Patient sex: M
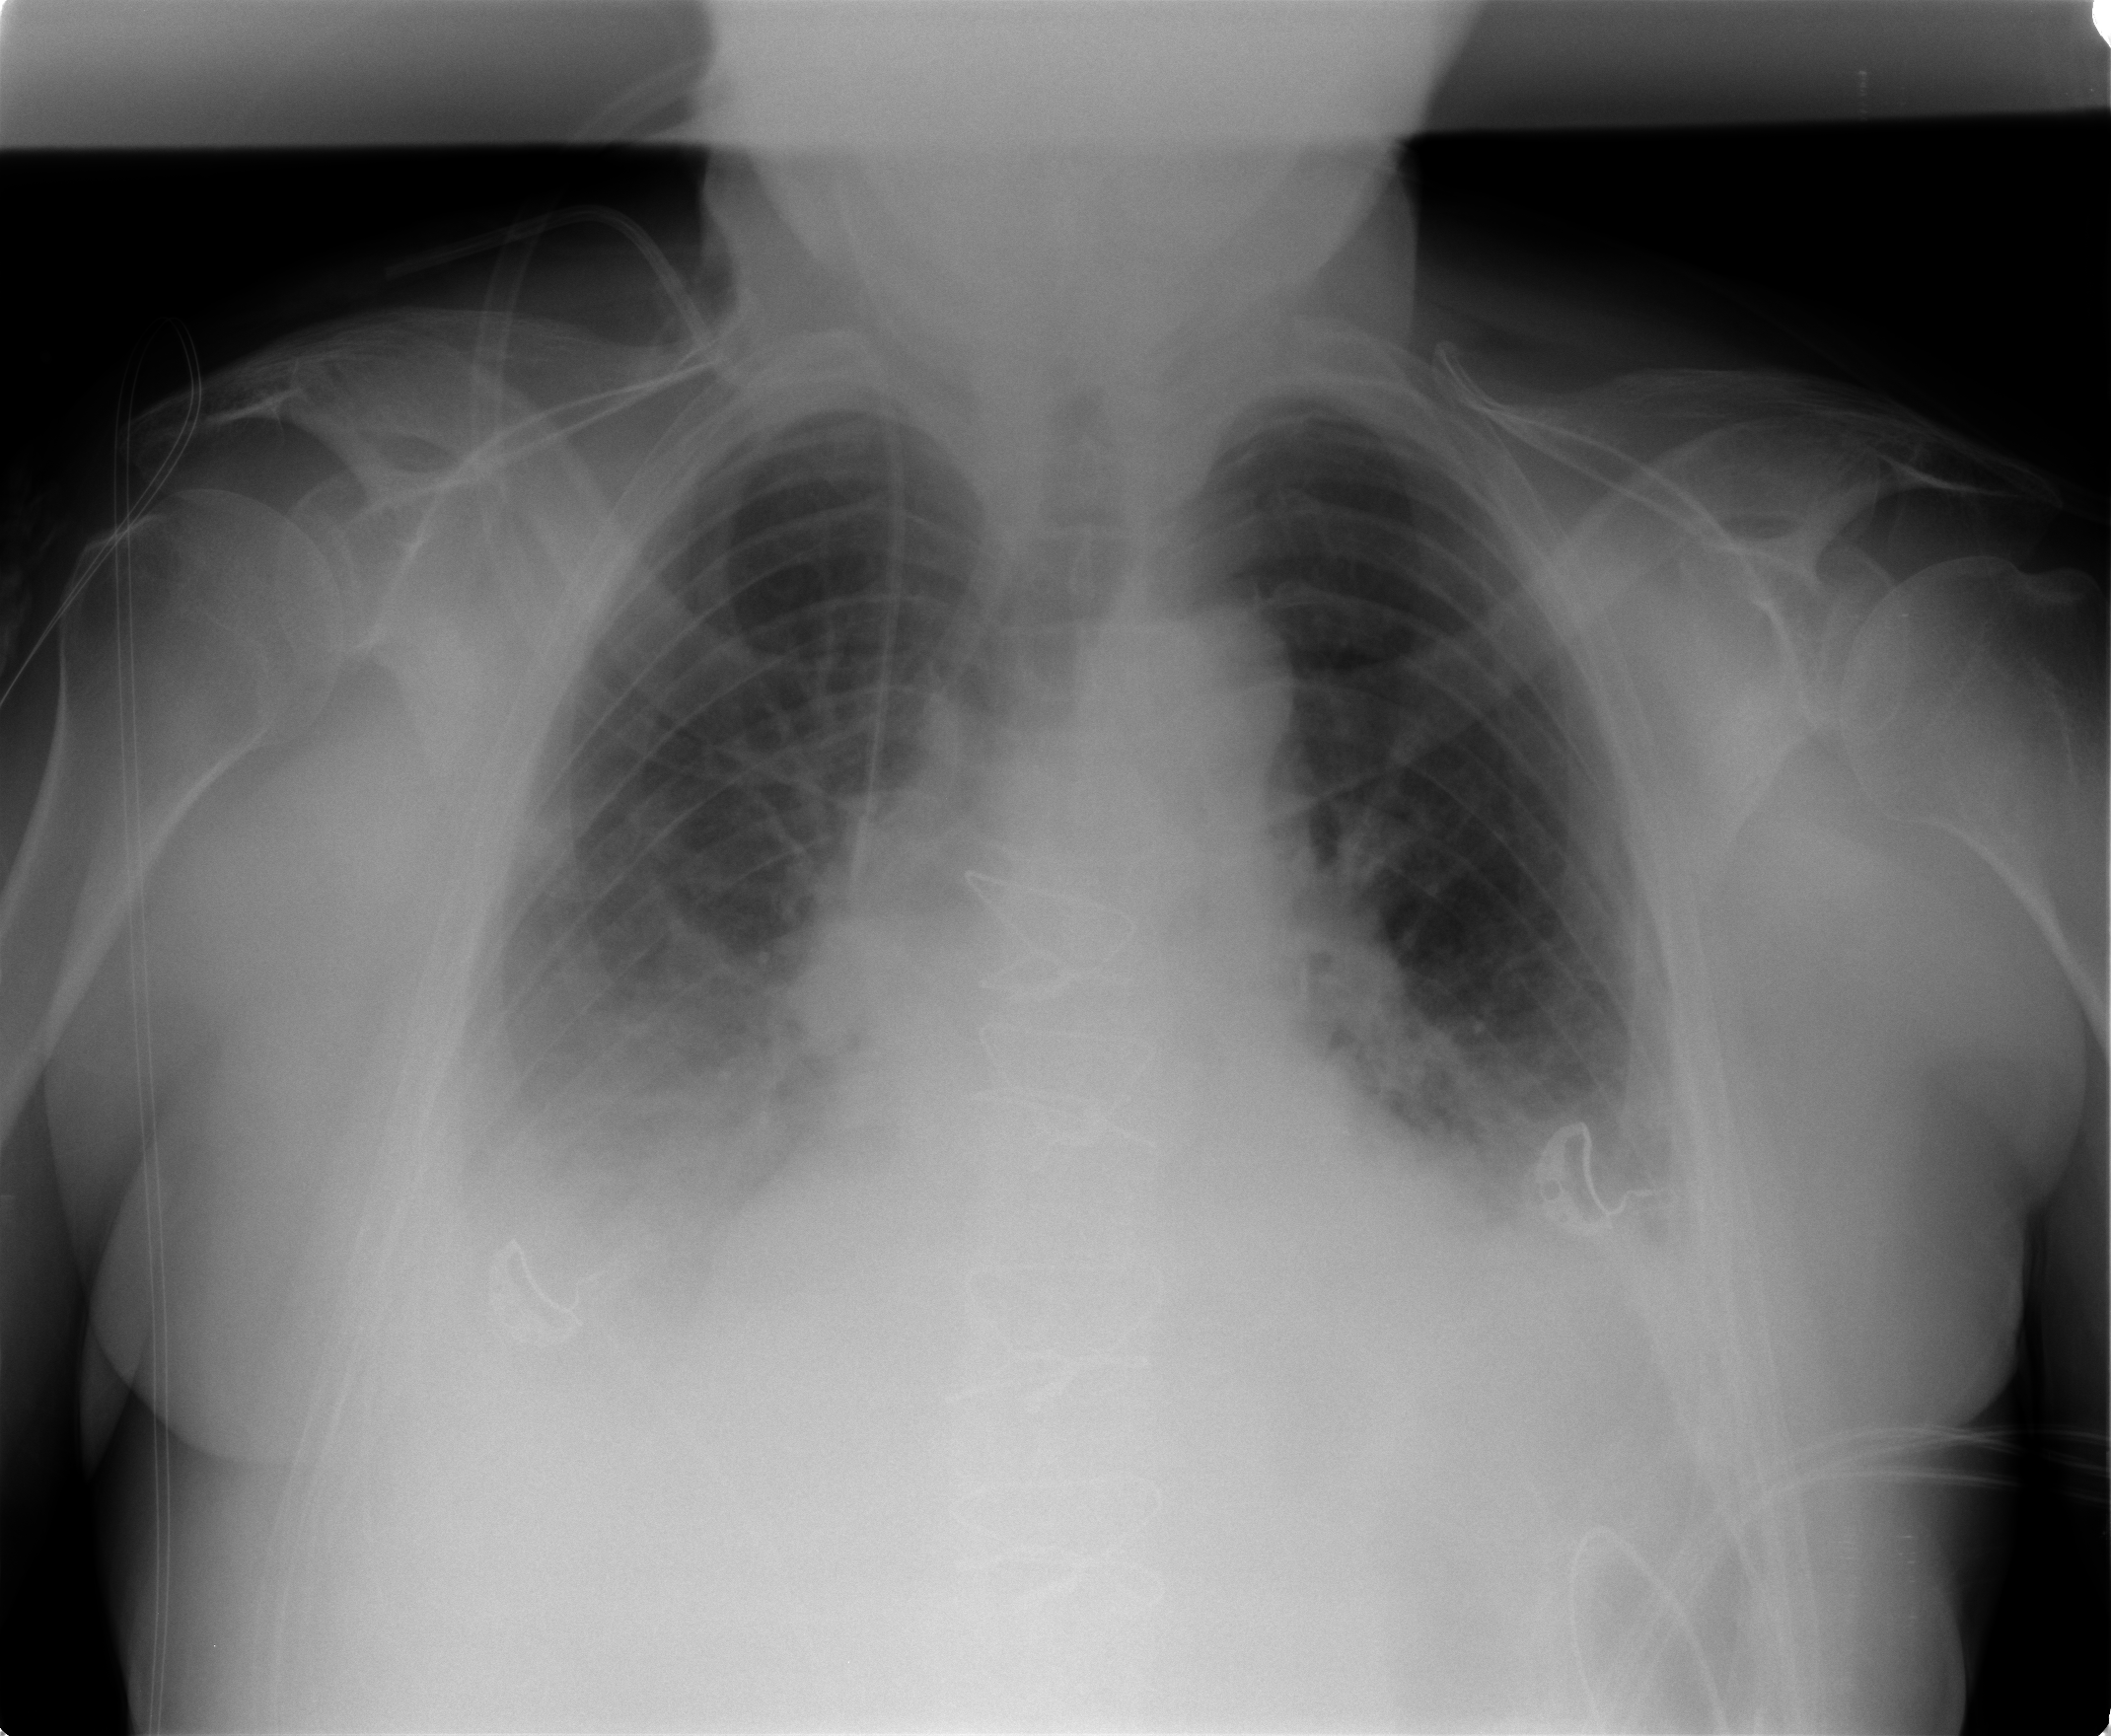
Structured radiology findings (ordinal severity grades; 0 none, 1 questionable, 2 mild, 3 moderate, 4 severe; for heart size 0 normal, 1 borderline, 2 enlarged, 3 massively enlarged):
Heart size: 1
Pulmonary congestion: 3
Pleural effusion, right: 2
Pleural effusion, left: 2
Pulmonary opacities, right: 1
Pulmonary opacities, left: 1
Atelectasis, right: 2
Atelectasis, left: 2